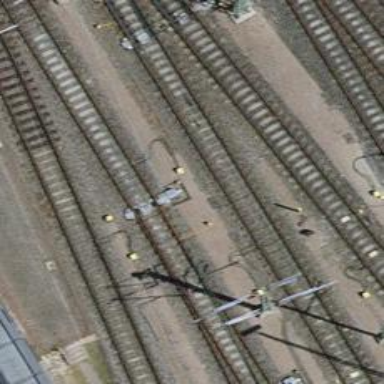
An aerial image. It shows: Railway switch with the turnout side on the right.